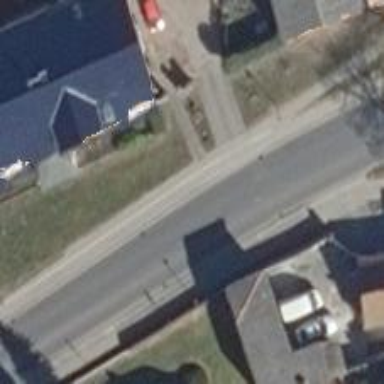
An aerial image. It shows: Secondary road with asphalt surface and sidewalks on both sides.